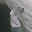
Label: 8